Interaction volume radius: 5 \u00c5
Interaction volume height: 20 \u00c5
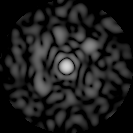
Disorder parameter: 0.754